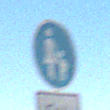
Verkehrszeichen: Gehweg
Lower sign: HinweisDurchVerbaleAngabe2
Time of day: Midday
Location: Outdoor (Nature)
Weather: Clear
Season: NotSpecified
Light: Natural